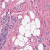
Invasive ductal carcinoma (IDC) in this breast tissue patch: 1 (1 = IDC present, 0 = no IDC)